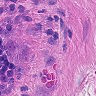
Metastatic tissue present: yes